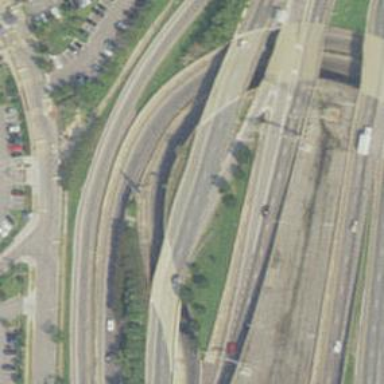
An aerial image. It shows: Asphalt motorway link.